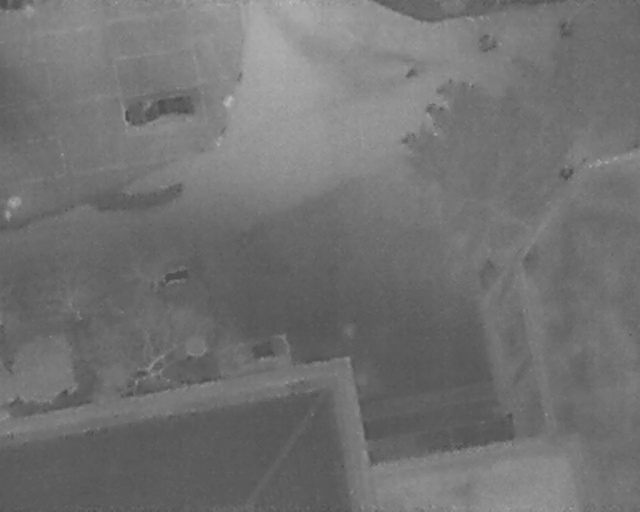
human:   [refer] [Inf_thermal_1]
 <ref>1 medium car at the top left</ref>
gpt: <box>[[22, 14, 27, 28, 170]]</box>